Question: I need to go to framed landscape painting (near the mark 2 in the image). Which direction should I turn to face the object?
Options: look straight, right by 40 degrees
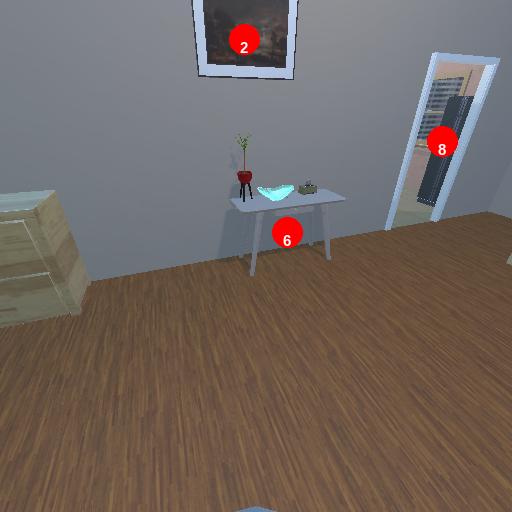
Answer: look straight